Interaction volume radius: 10 \u00c5
Interaction volume height: 10 \u00c5
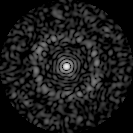
Disorder parameter: 0.8141